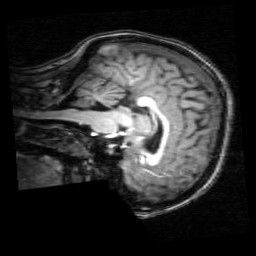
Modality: T1w
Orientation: sagittal
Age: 29
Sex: female
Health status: healthy
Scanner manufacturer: philips
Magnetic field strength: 3 T
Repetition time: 0.008 s
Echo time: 0.0037 s